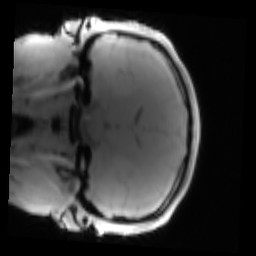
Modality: PDw
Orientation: coronal
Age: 23
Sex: male
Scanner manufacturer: siemens
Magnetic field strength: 3 T
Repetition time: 0.25 s
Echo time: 0.00103 s